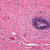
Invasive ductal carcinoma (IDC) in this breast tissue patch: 0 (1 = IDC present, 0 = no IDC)